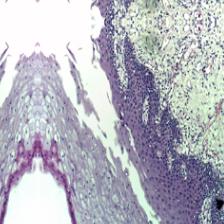
Diagnosis: Normal